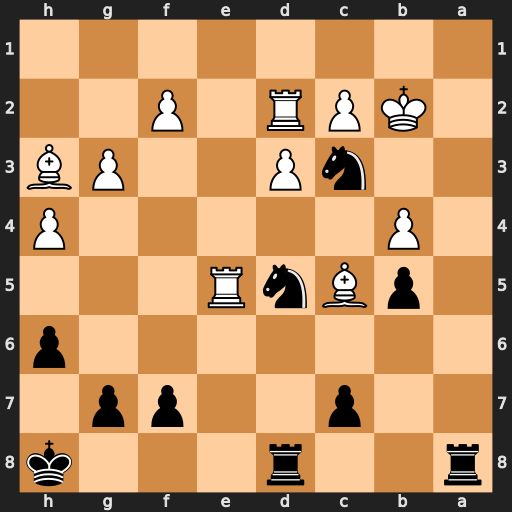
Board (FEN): r2r3k/2p2pp1/7p/1pBnR3/1P5P/2nP2PB/1KPR1P2/8
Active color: b
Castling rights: -
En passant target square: -
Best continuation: Ra2+ Kb3 Rda8 Re8+ Rxe8